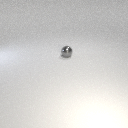
small gray metal sphere